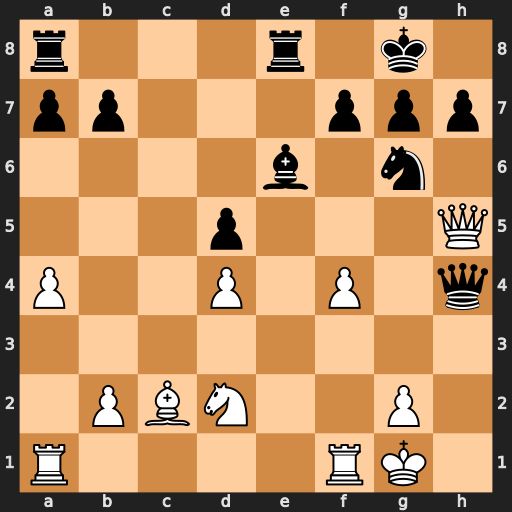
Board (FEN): r3r1k1/pp3ppp/4b1n1/3p3Q/P2P1P1q/8/1PBN2P1/R4RK1
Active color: w
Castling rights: -
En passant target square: -
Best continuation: Bxg6 Qxh5 Bxh5